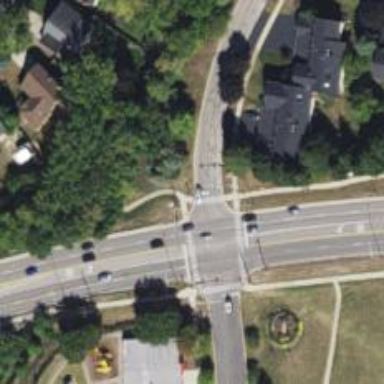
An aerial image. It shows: Crossing on the road.